Question: I started looking into <URL> launch configuration called 'JPAProject_Regeneration' is used for that as can be seen in this screenshot:

Does anyone know how that launch configuration looks like? Is there a tutorial that explains the creation of this launch configuration?
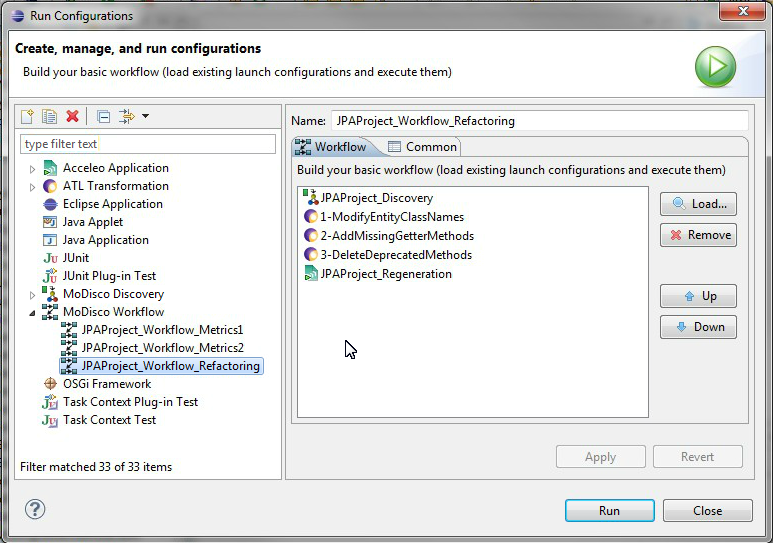
Answer: The mentioned launch configuration can be <URL>. However it isn't that helpful, because it heavily depends on a very specific local setup that includes hard coded absolute paths.
MoDisco also provides a discoverer in the plugin 'org.eclipse.gmt.modisco.java.generation'. However this discoverer is registered under the wrong extension point and therefore unavailable from within the UI. See the <URL>.
Also note that once the discoverer is registered correctly it is only applicable if the java model is within a file ending with '.javaxmi'.
The whole plugin 'org.eclipse.gmt.modisco.java.generation' seems deprecated, because there is a new API for discovery. I built a new plugin that does the same as the mentioned MoDisco plugin based on the new API.